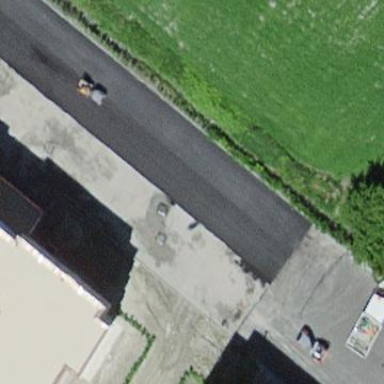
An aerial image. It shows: Street-side parking area.